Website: apple-inc
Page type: account-selection
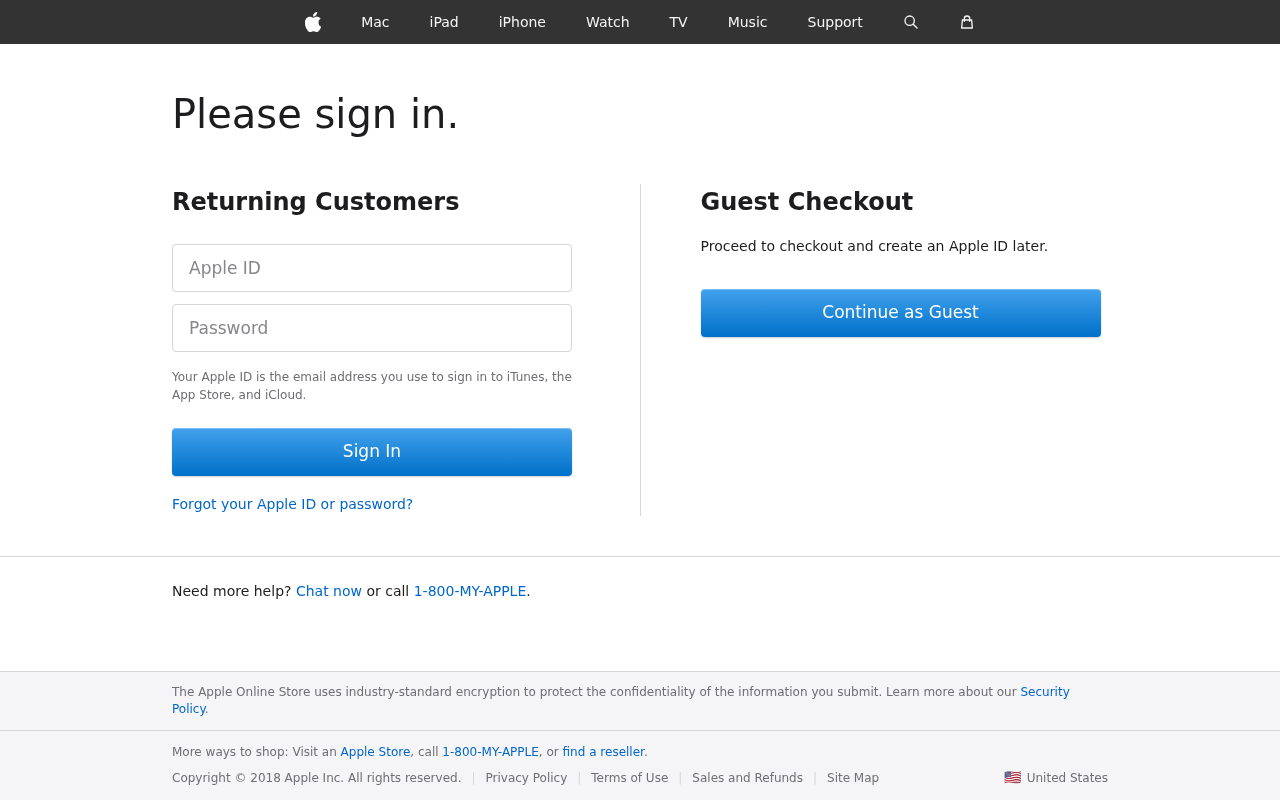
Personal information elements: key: PII_LOGIN_USERNAME
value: martin_anderson